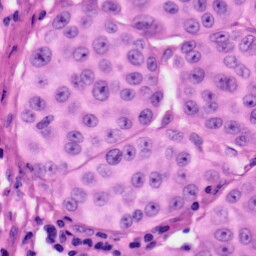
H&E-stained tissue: Skin